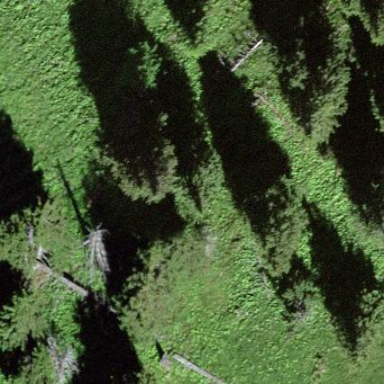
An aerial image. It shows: Forest area.